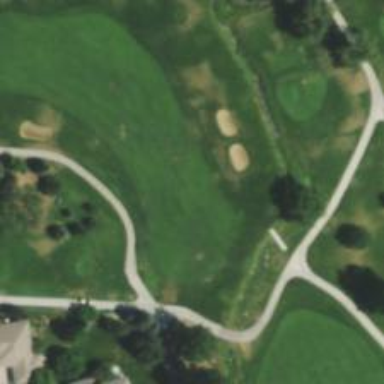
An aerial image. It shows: Golf hole.